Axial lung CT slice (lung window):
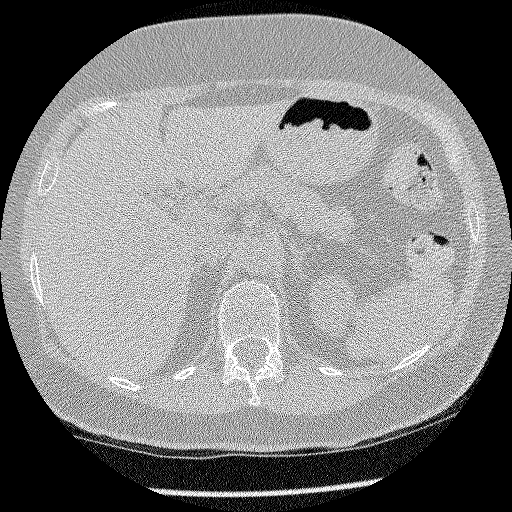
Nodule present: no